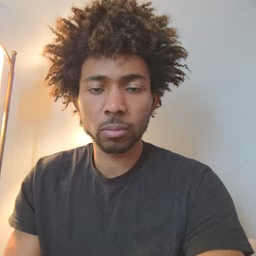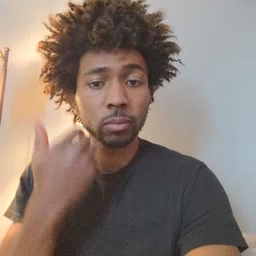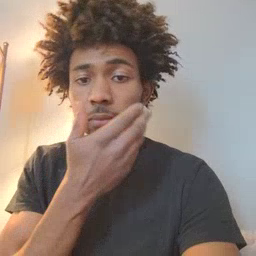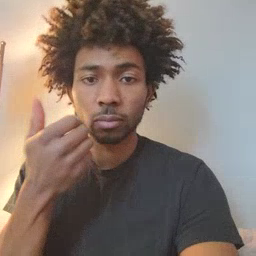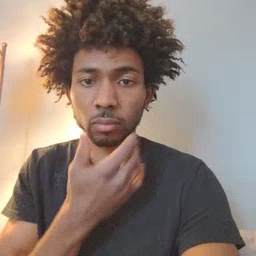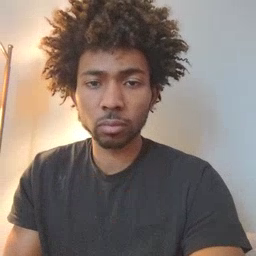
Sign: napkin